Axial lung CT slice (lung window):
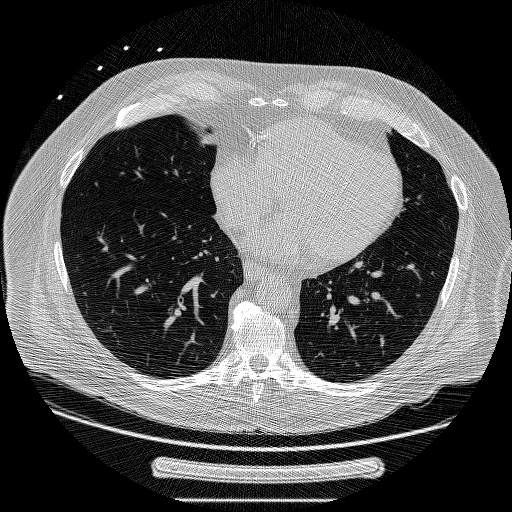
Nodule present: no